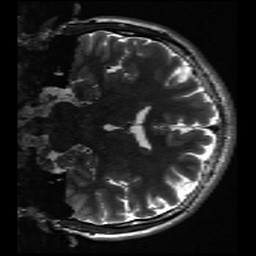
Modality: inplaneT2
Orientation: coronal